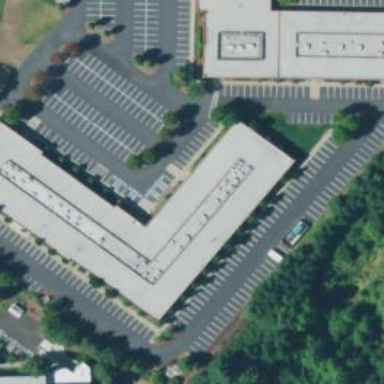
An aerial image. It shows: Parking space.